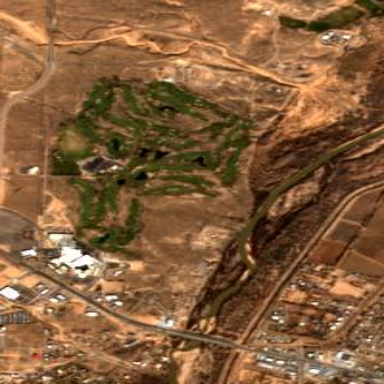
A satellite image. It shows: Golf rough area.